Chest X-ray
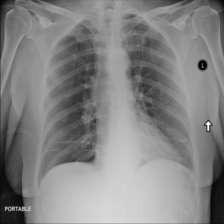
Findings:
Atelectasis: positive
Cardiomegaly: negative
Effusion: negative
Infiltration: negative
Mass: negative
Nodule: negative
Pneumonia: negative
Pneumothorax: negative
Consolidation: negative
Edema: negative
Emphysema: negative
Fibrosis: negative
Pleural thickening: positive
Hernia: positive